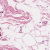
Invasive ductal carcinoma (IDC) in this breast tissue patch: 0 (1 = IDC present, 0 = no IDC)